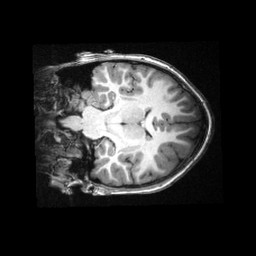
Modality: T1w
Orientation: coronal
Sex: male